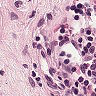
Metastatic tissue present: no